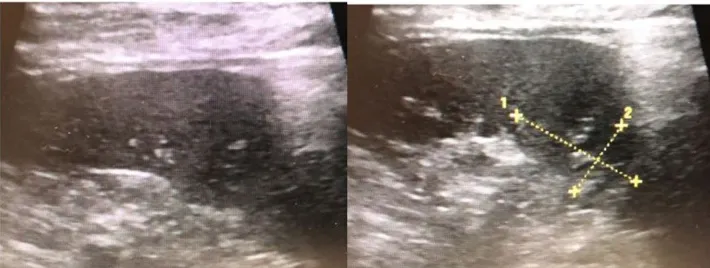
Ultrasonography findings. Ultrasonography revealed microcalcification within the lesion measuring 26 x 16 mm2 and calcification along the vessel wall with a poorly marginated lesion.
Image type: radiology (ultrasound)